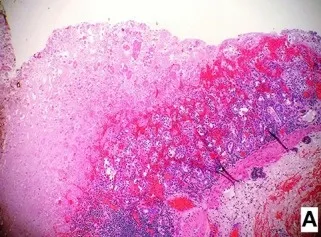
Hematoxylin, and . While the left image. Shows in part preserved the mucosal surface of the gastric wall (10x).
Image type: pathology (h&e)